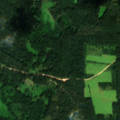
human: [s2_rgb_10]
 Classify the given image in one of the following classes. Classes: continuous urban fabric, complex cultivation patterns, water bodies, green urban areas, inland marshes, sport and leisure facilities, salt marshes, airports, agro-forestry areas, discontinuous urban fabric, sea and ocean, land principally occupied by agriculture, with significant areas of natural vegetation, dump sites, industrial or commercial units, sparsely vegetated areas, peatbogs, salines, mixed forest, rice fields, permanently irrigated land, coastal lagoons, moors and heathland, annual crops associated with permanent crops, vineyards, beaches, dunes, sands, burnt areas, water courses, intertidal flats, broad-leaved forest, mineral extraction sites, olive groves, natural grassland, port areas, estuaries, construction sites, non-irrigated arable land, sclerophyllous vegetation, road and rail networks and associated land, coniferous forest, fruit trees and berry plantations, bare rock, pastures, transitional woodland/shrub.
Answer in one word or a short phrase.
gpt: complex cultivation patterns, coniferous forest, mixed forest